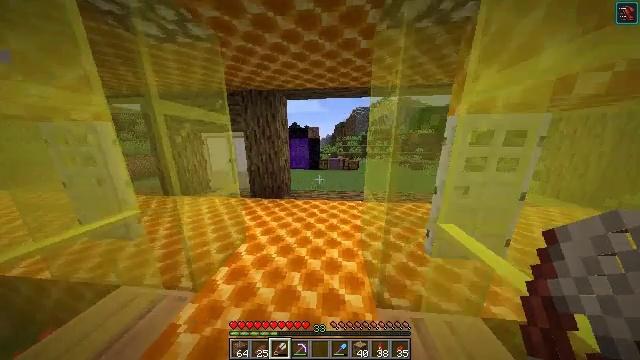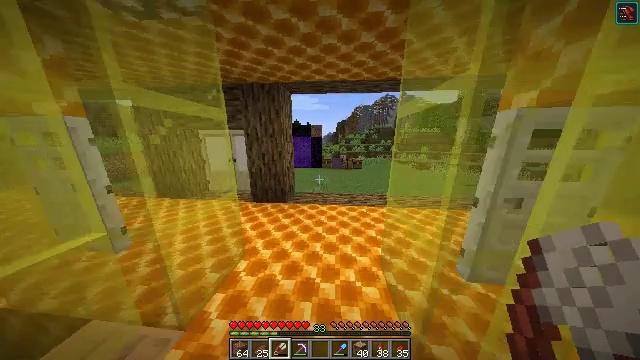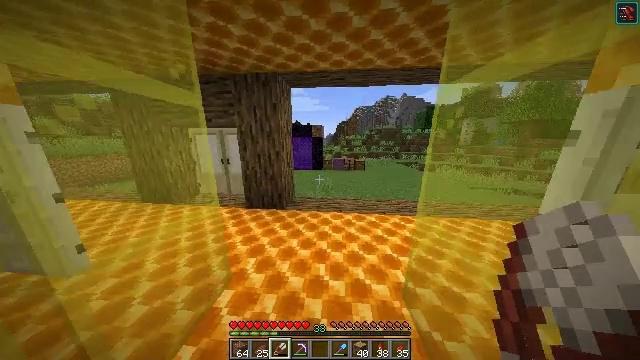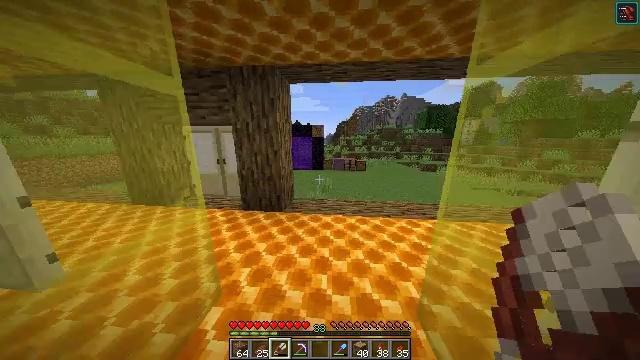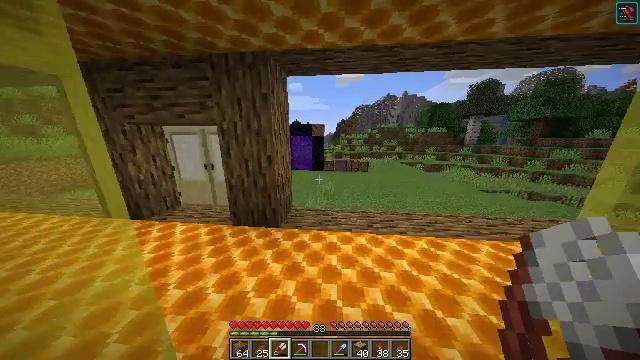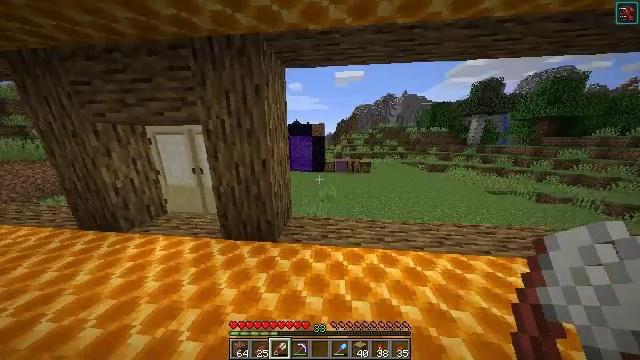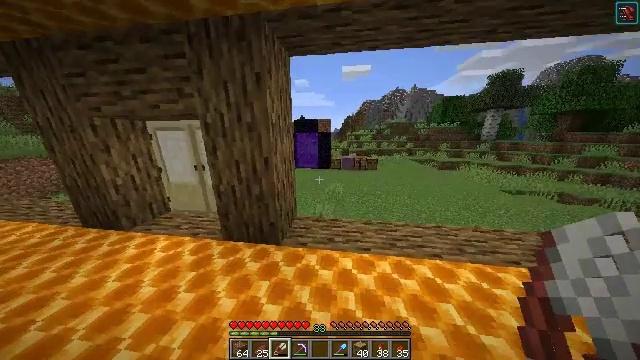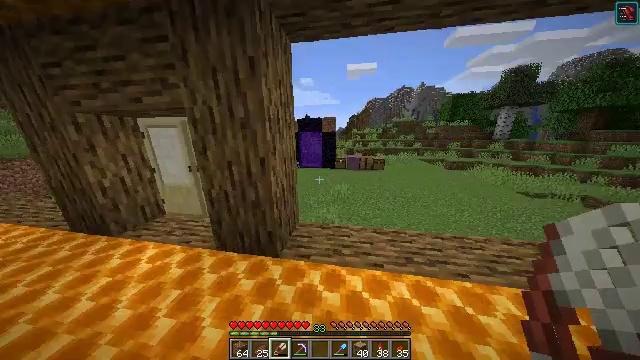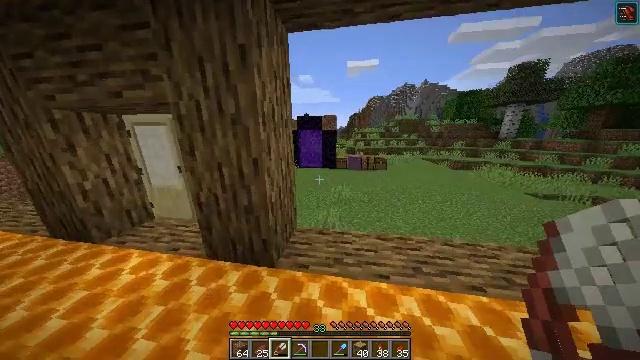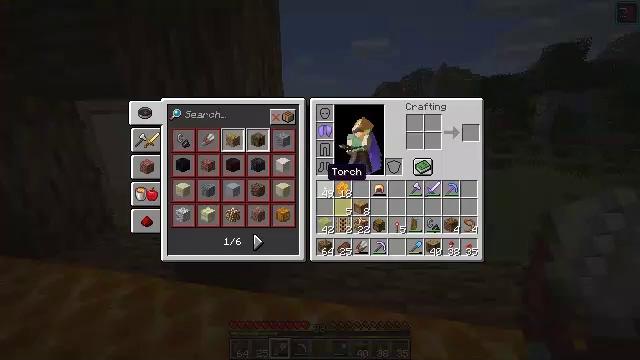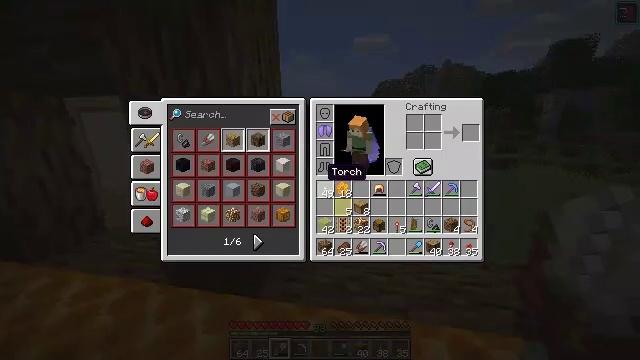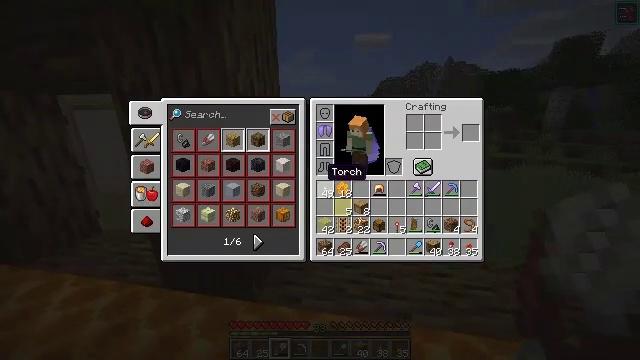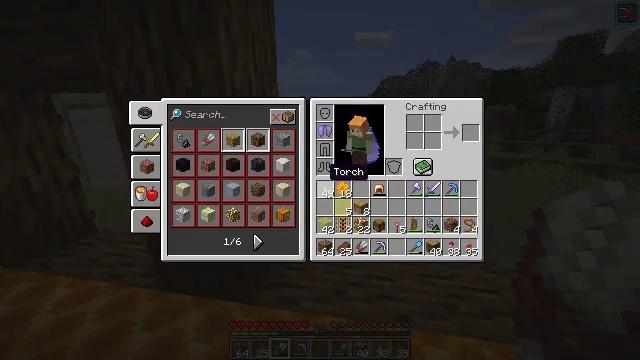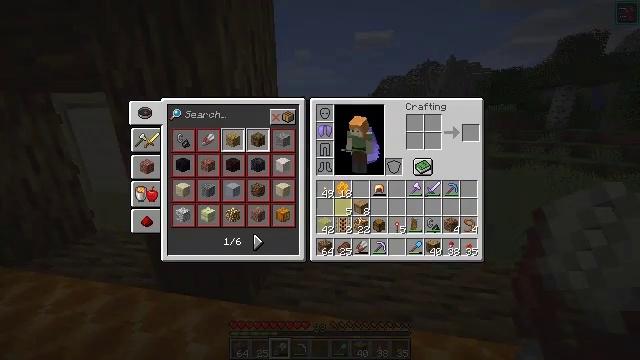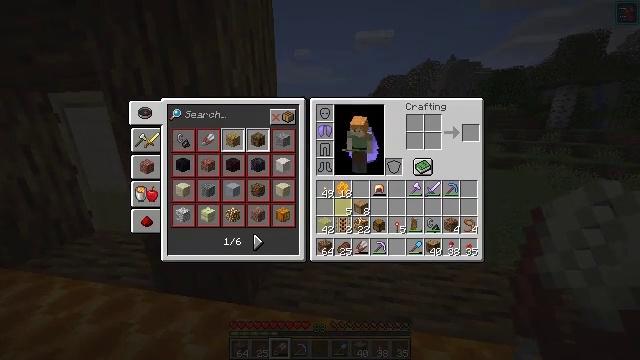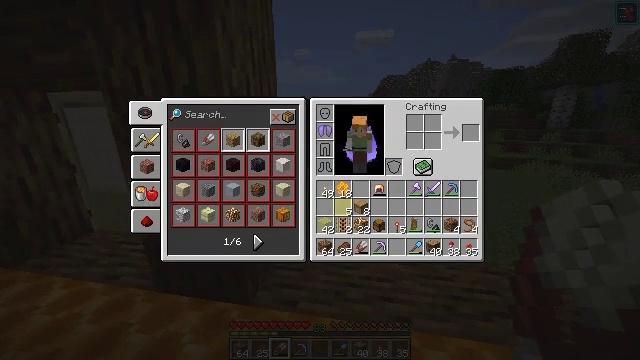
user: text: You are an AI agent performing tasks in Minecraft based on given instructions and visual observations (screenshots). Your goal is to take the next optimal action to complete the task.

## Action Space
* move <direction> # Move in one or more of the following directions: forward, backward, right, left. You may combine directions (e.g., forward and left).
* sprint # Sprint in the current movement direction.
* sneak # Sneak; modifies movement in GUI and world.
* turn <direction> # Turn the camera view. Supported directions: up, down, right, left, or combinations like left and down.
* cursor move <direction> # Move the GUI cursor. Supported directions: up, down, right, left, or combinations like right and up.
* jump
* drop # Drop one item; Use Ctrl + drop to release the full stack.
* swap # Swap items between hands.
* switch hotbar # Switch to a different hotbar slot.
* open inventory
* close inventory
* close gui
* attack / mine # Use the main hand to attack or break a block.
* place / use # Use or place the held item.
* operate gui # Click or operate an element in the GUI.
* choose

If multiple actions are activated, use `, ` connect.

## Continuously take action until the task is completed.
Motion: motion action
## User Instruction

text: Organize honeycombs in a 2x2 pattern to craft a honeycomb block.
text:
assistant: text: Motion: move forward
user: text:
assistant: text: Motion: move forward
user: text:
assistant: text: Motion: move forward
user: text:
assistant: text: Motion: move forward
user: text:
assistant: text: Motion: move forward
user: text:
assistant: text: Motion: move forward, turn left and down
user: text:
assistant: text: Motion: turn left
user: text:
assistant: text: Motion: no_op
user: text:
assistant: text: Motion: open inventory
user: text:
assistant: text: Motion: open inventory
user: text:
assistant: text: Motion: no_op
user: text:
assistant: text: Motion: no_op
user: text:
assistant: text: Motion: cursor move right
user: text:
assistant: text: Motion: cursor move right
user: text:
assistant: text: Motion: cursor move right
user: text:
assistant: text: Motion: no_op
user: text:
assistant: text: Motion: no_op
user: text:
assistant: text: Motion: cursor move left and down
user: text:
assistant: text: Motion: no_op
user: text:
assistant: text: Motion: no_op
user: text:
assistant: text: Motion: no_op
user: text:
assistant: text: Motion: no_op
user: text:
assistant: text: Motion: operate gui
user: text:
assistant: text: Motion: operate gui
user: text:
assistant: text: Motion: no_op
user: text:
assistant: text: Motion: cursor move right and up
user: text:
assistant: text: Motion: cursor move right and up
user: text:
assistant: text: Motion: cursor move right and up
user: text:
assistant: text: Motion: no_op
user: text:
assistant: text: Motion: no_op